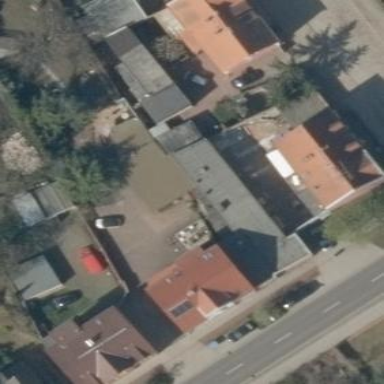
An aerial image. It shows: Group of garages.